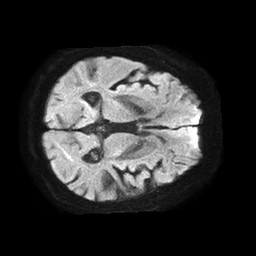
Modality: TRACE
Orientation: axial
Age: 77
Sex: male
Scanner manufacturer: philips
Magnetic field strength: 1.5 T
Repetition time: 4.6 s
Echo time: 0.08631 s